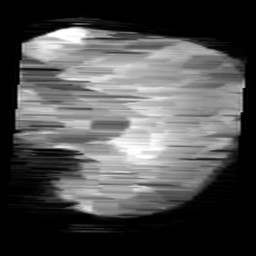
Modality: minIP
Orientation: sagittal
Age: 9
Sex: male
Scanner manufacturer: siemens
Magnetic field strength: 3 T
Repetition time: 0.027 s
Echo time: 0.02 s